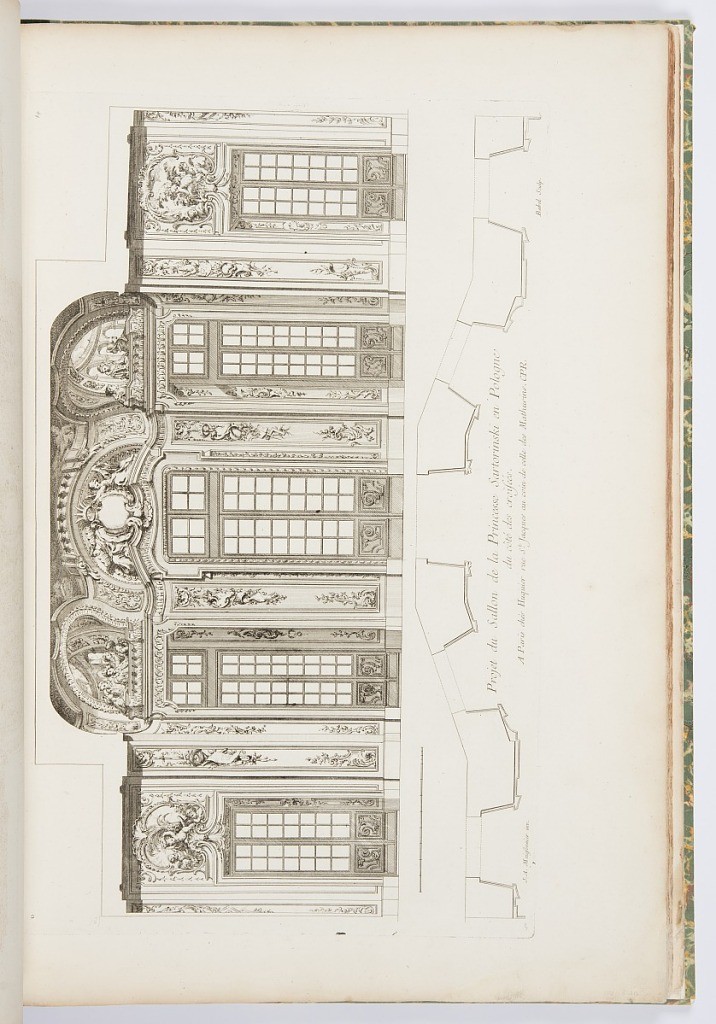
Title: Projet du Sallon de la Princesse Sartorinski en Pologne (Project for the Salon of the Princess Czartoryski in Poland), plate 84, from Oeuvres de Juste-Aurèle Meissonnier (Works by Juste-Aurèle Meissonnier)
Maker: Juste-Aurèle Meissonnier, French, b. Italy, 1695–1750
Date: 1695–1750
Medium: Engraving on white laid paper
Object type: Print
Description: Symmetrical view of interior decoration of salon with five double windows, each with ornamented overhanging. From left: three putti in rocaille frame with central putto's arms raised holding crown, against background of wheat; second from left: group of ladies sitting in a trompe l'oeil balcony as though at the theater; central overhanging: two classical female figures flank empty crowned cartouche; right of center: three formally dressed ladies in trompe l'oeil balcony; far right: three putti with large amphora.